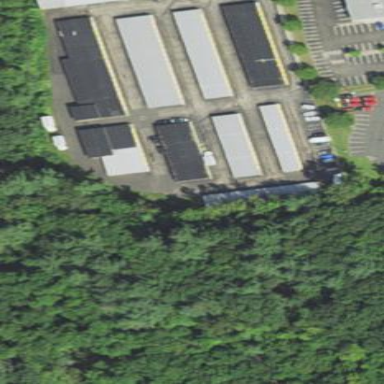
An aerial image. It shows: Commercial area with storage rental shop.